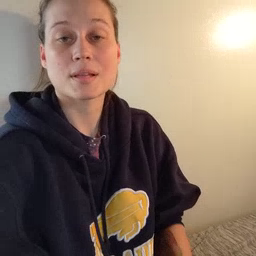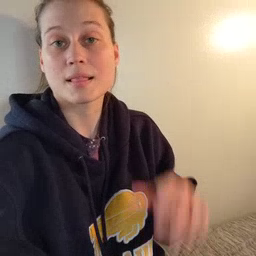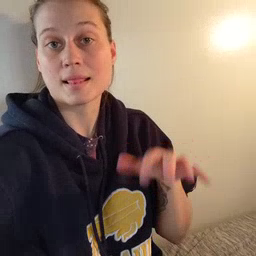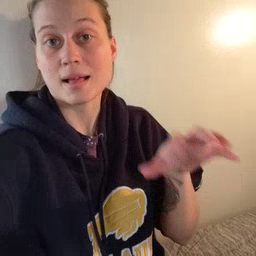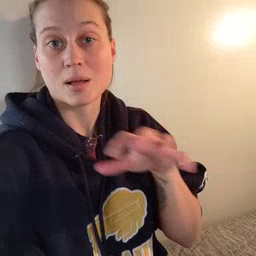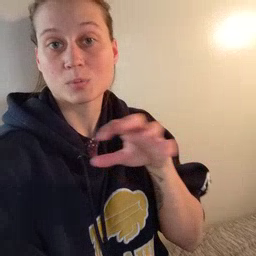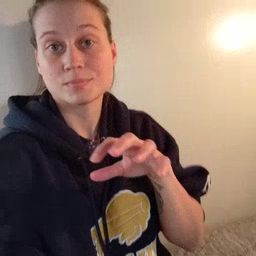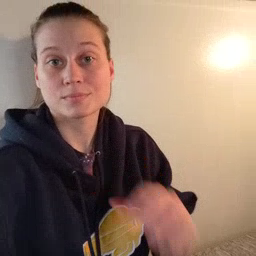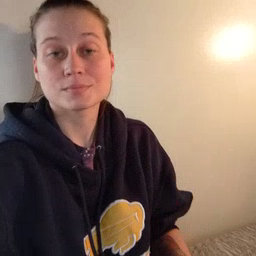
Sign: cloud